Упругие и абсолютно неупругие соударения - лишь модели, в рамках которых решаются большинство задач. Они оказываются применимыми при взаимодействии некоторых материалов. Например, моделью упругих соударений хорошо описывается «Колыбель Ньютона», в которой металлические шарики, подвешенные на нитях, соударяются друг с другом таким образом, что при соударениях между шариками потери механической энергии оказываются незначительными. Моделью абсолютно неупругого соударения описывается куда большее количество явлений, такие как, например, падение камня на асфальт или же баллистический маятник. В действительности, все соударения являются частично неупругими. Например, если без начальной скорости отпустить резиновый шарик, то при каждом соударении с поверхностью пола его скорость будет уменьшаться. В качестве примера частично неупругого взаимодействия также хорошо подходит и явление гистерезиса, когда тела, обладающие хорошими упругими свойствами, имеют остаточную деформацию после воздействия на них большим внешним усилием. Характеристикой частично неупругого соударения является коэффициент восстановления $k$, причём $0 < k < 1$. При отсутствии трения между соприкасающимися поверхностями он определяется следующим образом: Пусть $E_0$ - суммарная кинетическая энергия сталкивающихся тел прямо перед их соударением, а $W$ - максимальная потеря их суммарной кинетической энергии, ушедшая на деформацию контактирующих поверхностей. Тогда сразу после соударения тел их суммарная кинетическая энергия равна $E=E_0-E_{\text{деф}}$, где $E_{\text{деф}}$ - остаточная энергия деформации поверхностей, равная $$E_{\text{деф}}=W(1-k) $$ Поясним полученный результат на примере шарика, прыгающего на частично упругой поверхности: Если шарик отпустить без начальной скорости с высоты $H$ над горизонтальной поверхностью с коэффициентом восстановления $k$, то после соударения с ней шарик подпрыгнет на высоту $h=kH$. Перейдём к основной задаче. На горизонтальную поверхность с коэффициентом восстановления $k$ поступательно со скоростью $v_0$ падает однородный стержень $AB$ массы $m$ и длины $2L$, составляющий угол $\varphi$ с вертикалью. Коэффициент трения стержня о поверхность равен $\mu$. Стержень касается поверхности концом $A$.  Направим ось $x$ горизонтально (вправо), а ось $y$ — вертикально (вниз). Обозначим во время удара за $v_x$ и $v_y$ проекции скорости центра стержня $O$ на оси координат, за $\omega$ — угловую скорость стержня (направление вращения по часовой стрелке), а за $v_{Ax}$ и $v_{Ay}$ - проекции скорости точки $A$ на оси $x$ и $y$ соответственно. Также за $F_x$ обозначим проекцию силы трения на ось $x$, а за $N$ — силу нормальной реакции поверхности ($N_y=-N$). Считайте, что в процессе удара угол $\varphi$ остаётся постоянным.
Часть A. Возможные виды удара (2.5 балла)
Выразите $\dot{v}_x$ через $F_x$ и $m$.
Выразите $\dot{\omega}$ через $F_x$, $N$, $L$, $\varphi$ и $m$.
Выразите $v_{Ax}$ через $\omega$, $v_x$, $\varphi$ и $L$.
Докажите, что $v_{Ax}\leq{0}$ при любых значениях $\mu$ и $\varphi$. Таким образом, возможны две ситуации: 1) Проскальзывание в процессе удара отсутствует; 2) При проскальзывании $F_x>0$. Далее вам предстоит выяснить, при каких соотношениях $\varphi$ и $\mu$ реализуется каждая из них. Необходимым условием реализации второй ситуации является $v_{Ax}<0$. Далее в рамках данной части задачи это условие выполняется.
Выразите $v_{A_x}$ через $v_x$, $\varphi$ и $\mu$.
При каком минимально возможном значении $\mu_0$ проскальзывание невозможно ни при каких значениях угла $\varphi$?
Часть B. Отсутствие проскальзывания (3.5 балла) В этой части задачи во всех пунктах считайте, что $\mu>\mu_0$.
Для $\mu<\mu_0$ найдите все значения угла $\varphi$, при которых проскальзывание возможно. Границы диапазона углов выразите через $\mu$. Мы получили условия, при которых возникает каждый из видов взаимодействия стержня с поверхностью. Перейдём к описанию процессов соударения. Поскольку в данной системе возможно проскальзывание, кинетическая энергия, помимо остаточной деформации поверхности, также может переходить и в тепловыделение под действием силы трения. После удара кинетическая энергия стержня $E$ равна $$E=E_0-E_{\text{деф}} +A_{\text{тр}} $$ где $A_{\text{тр}}$ — работа силы трения, а $E_0$ и $E_{\text{деф}}$ определяется так же, как и во введении. Также рамках данной задачи можно считать, что сила трения, возникающая в системе, не приводит к дополнительным деформациям поверхности.
Выразите $v_x$ через $\omega$, $L$ и $\varphi$.
Выразите $v_y$ через $v_0$, $\omega$, $L$ и $\varphi$.
Найдите максимальную энергию $W$, ушедшую на деформацию поверхности. Ответ выразите через $m$, $v_0$ и $\varphi$.
Найдите $\omega_{\text{к}}$ после удара. Ответ выразите через $v_0$, $L$, $\varphi$ и $k$.
Найдите скорость точки $A$ стержня $v_{A\text{к}}$ сразу после удара. Ответ выразите через $v_0$, $\varphi$ и $k$.
Часть C. Удар при наличии проскальзывания (4 балла) В этой части задачи считайте, что $\mu<\mu_0$, а угол $\varphi$ попадает в диапазон, найденный в пункте $A7$.
На каком расстоянии $L_{AC}$ от точки $A$ находится точка $C$ стержня, скорость которой сразу после удара минимальна? Ответ выразите через $L$, $\varphi$ и $k$. Ответ выразите через $L$, $\varphi$ и $k$. Ответ выразите через $L$, $\varphi$ и $k$.
Выразите $\omega$ и $v_y$ через $v_x$, $v_0$, $L$, $\mu$ и $\varphi$.
Найдите максимальную энергию $W$, ушедшую на деформацию поверхности. Ответ выразите через $m$, $v_0$, $\mu$ и $\varphi$.
Найдите $v_{x\text{к}}$ после удара. Ответ выразите через $v_0$, $\mu$, $\varphi$ и $k$.
Найдите работу силы трения $A_{\text{тр}}$ в процессе удара. Ответ выразите через $m$, $v_0$, $\mu$, $\varphi$ и $k$.
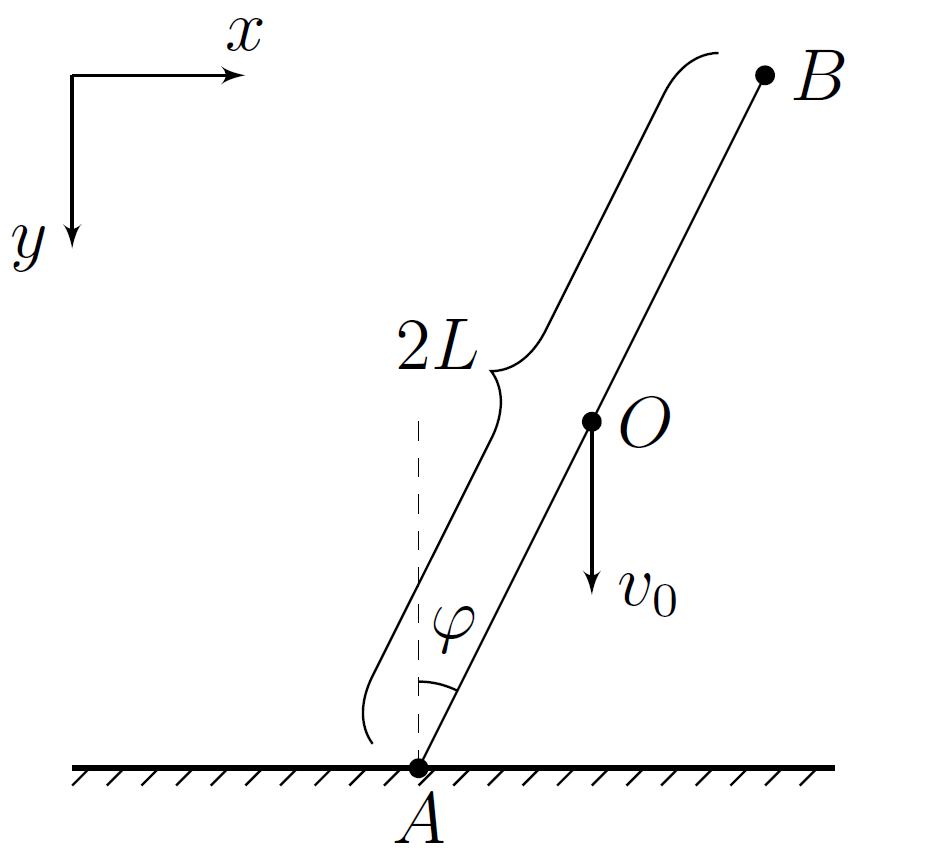
Выразите $\dot{v}_x$ через $F_x$ и $m$.
Решение: Из теоремы о движении центра масс $$F_x=m\dot{v}_x $$ откуда $$\dot{v}_x=\frac{F_x}{m} $$
Ответ: $$\dot{v}_x=\frac{F_x}{m} $$

Выразите $\dot{\omega}$ через $F_x$, $N$, $L$, $\varphi$ и $m$.
Решение: Из уравнения динамики вращательного движения относительно центра масс $$I_{O}\dot{\omega}=\frac{mL^2\dot{\omega}}{3}=NL\sin\varphi-F_xL\cos\varphi $$ откуда $$\dot{\omega}=\frac{3}{mL}\left(N\sin\varphi-F_x\cos\varphi\right) $$
Ответ: $$\dot{\omega}=\frac{3}{mL}\left(N\sin\varphi-F_x\cos\varphi\right) $$

Выразите $v_{Ax}$ через $\omega$, $v_x$, $\varphi$ и $L$.
Решение: Из теоремы о сложении скоростей $$\vec{v}_A=\vec{v}_O+\vec{v}_{\text{отн}} $$ откуда $$v_{A_x}=v_x-\omega L\cos\varphi $$
Ответ: $$v_{A_x}=v_x-\omega L\cos\varphi $$

Докажите, что $v_{Ax}\leq{0}$ при любых значениях $\mu$ и $\varphi$.
Решение: Если $v_{A_x}>0$, то $F_x=-\mu N$ Тогда $$\omega L=-\frac{3v_x}{\mu}\left(\sin\varphi+\mu\cos\varphi\right) $$ или же $$v_{A_x}=v_x\left(1+\frac{3\cos\varphi}{\mu}\left(\sin\varphi+\mu\cos\varphi\right)\right) $$ Но при этом $v_x<0$, поэтому $v_{A_x}<0$, что приводит к противоречию.

Выразите $v_{A_x}$ через $v_x$, $\varphi$ и $\mu$.
Решение: В данном случае $F_x=\mu N$. Тогда $$\omega L=\frac{3v_x}{\mu}\left(\sin\varphi-\mu\cos\varphi\right) $$ или же $$v_{A_x}=v_x\left(1-\frac{3\cos\varphi}{\mu}\left(\sin\varphi-\mu\cos\varphi\right)\right) $$
Ответ: $$v_{A_x}=v_x\left(1-\frac{3\cos\varphi}{\mu}\left(\sin\varphi-\mu\cos\varphi\right)\right) $$

При каком минимально возможном значении $\mu_0$ проскальзывание невозможно ни при каких значениях угла $\varphi$?
Решение: Учитывая, что $$\sin2\varphi=2\sin\varphi\cos\varphi $$ $$\cos^2\varphi=\frac{1+\cos2\varphi}{2} $$ после несложных преобразований $$v_{A_x}=-\frac{v_x}{2\mu}\left(3\sin2\varphi-3\mu\cos2\varphi-5\mu\right) $$ Вводя переменную $\varphi_0=\arctan\mu$ $$v_{A_x}=-\frac{v_x}{2\mu}\left(3\sqrt{1+\mu^2}\sin(2\varphi-\varphi_0)-5\mu\right) $$ Условие $v_{A_x}<0$ реализуется тогда когда выражение в скобках положительно. Поскольку $\sin(2\varphi-\varphi_0)\leq{1}$ $$\frac{5\mu}{3\sqrt{1+\mu^2}}\leq{1} $$ или же $$\mu_0=\frac{3}{4} $$ $$\textbf{второй способ} $$ При наличии проскальзывания $F_x=\mu N$. Тогда можем выразить $\mu$ через $\varphi$ как $$\mu=\frac{3\cos{\varphi}\sin{\varphi}}{1+3\cos^2{\varphi}} $$ Найдём производную $$\frac{d\mu}{d\varphi}=\frac{3}{1+3\cos^2{\varphi}}\left((\cos^2{\varphi}-\sin^2{\varphi})(1+3\cos^2{\varphi})+6\sin^2{\varphi}\cos^2{\varphi}\right) $$ откуда найдём точку экстремума $$\varphi=\arctan{(2)} $$ и соответствующее максимальное значение $$\mu_0=\frac{3}{4} $$
Ответ: $$\mu_0=\frac{3}{4} $$

Для $\mu<\mu_0$ найдите все значения угла $\varphi$, при которых проскальзывание возможно. Границы диапазона углов выразите через $\mu$.
Решение: Условие положительной величины в скобках следующее $$\arcsin\frac{5\mu}{3\sqrt{1+\mu^2}}\leq{2\varphi-\varphi_0}\leq{\pi-\arcsin\frac{5\mu}{3\sqrt{1+\mu^2}}} $$ откуда $$\frac{\arcsin\frac{5\mu}{3\sqrt{1+\mu^2}}+\arctan\mu}{2}\leq{\varphi}\leq{\frac{\pi-\arcsin\frac{5\mu}{3\sqrt{1+\mu^2}}+\arctan\mu}{2}} $$ $$\textbf{второй способ} $$ Решим уравнение $$\mu=\frac{3\cos{\varphi}\sin{\varphi}}{1+3\cos^2{\varphi}} $$ в результате преобразования которого получим два корня $$\varphi_1=\arctan{\frac{3-\sqrt{9-16\mu^2}}{2\mu}},\ \varphi_2=\arctan{\frac{3+\sqrt{9-16\mu^2}}{2\mu}} $$ откуда $$\arctan{\frac{3-\sqrt{9-16\mu^2}}{2\mu}} \leq \varphi \leq \arctan{\frac{3+\sqrt{9-16\mu^2}}{2\mu}} $$ что идентично ответу, полученному первым способом.
Ответ: $$\arctan{\frac{3-\sqrt{9-16\mu^2}}{2\mu}} \leq \varphi \leq \arctan{\frac{3+\sqrt{9-16\mu^2}}{2\mu}} $$

Выразите $v_x$ через $\omega$, $L$ и $\varphi$.
Решение: В данном случае скорость точки $A$ направлена вертикально, поэтому $$v_x=\omega L\cos\varphi $$
Ответ: $$v_x=\omega L\cos\varphi $$

Выразите $v_y$ через $v_0$, $\omega$, $L$ и $\varphi$.
Решение: Момент импульса стержня относительно точки $A$ при ударе сохраняется. Выражение для него $$\vec{L}_A=\vec{L}_O+m[\vec{AO}\times\vec{v}_O]=\frac{mL^2\vec{\omega}}{3}+m[\vec{AO}\times\vec{v}_O] $$ Таким образом $$mLv_0\sin\varphi=mLv_y\sin\varphi+mLv_x\cos\varphi+\frac{mL^2\omega}{3} $$ Учитывая связь $v_x$ и $\omega$, найденную в предыдущем пункте $$v_y=v_0-\frac{\omega L(1+3\cos^2\varphi)}{3\sin\varphi} $$
Ответ: $$v_y=v_0-\frac{\omega L(1+3\cos^2\varphi)}{3\sin\varphi} $$

Найдите максимальную энергию $W$, ушедшую на деформацию поверхности. Ответ выразите через $m$, $v_0$ и $\varphi$.
Решение: Для $v_{Ay}$ имеем $$v_{Ay}=v_y-\omega L\sin\varphi=v_0-\frac{4\omega L}{3\sin\varphi} $$ Для энергии деформации поверхности $E_N$ имеем $$E_N=\int Nv_{Ay}dt $$ Но из теоремы о движении центра масс и пункта $B2$ имеем $$N=-m\dot{v}_y=\frac{m\dot{\omega}L(1+3\cos^2\varphi)}{3\sin\varphi} $$ Тогда $$E_N(\omega)=\int\limits_0^{\omega}\frac{m(1+3\cos^2\varphi)}{3\sin\varphi}\left(v_0-\frac{4\omega L}{3\sin\varphi}\right)L\dot{\omega}dt=\frac{m(1+3\cos^2\varphi)}{3\sin\varphi}\left(v_0 \omega L-\frac{2\omega^2L^2}{3\sin\varphi}\right) $$ Максимальное значение $W$ достигается при $v_{A_y}=0$, т.е в этот момент $$\omega L=\frac{3v_0\sin\varphi}{4} $$ откуда $$W=\frac{mv^2_0(1+3\cos^2\varphi)}{8} $$ $$\textbf{второй способ} $$ Максимум энергии, ушедшей на деформацию достигается при $v_A=0$. Тогда из закона сохранения момента импульса $$mv_0L\sin\varphi=\frac{4mL^2\omega}{3} $$ откуда $$\omega=\frac{3v_0\sin\varphi}{4} $$ Из закона сохранения энергии $$\frac{mv^2_0}{2}=\frac{2mL^2\omega^2}{3}+W $$ Откуда $$W=\frac{mv^2_0}{2}-\frac{3mv^2_0\sin^2\varphi}{8}=\frac{mv^2_0(1+3\cos^2\varphi)}{8} $$
Ответ: $$W=\frac{mv^2_0(1+3\cos^2\varphi)}{8} $$

Найдите $\omega_{\text{к}}$ после удара. Ответ выразите через $v_0$, $L$, $\varphi$ и $k$.
Решение: В конце удара $$E_N=E_{\text{деф}}=W(1-k)=\frac{mv^2_0(1+3\cos^2\varphi)(1-k)}{8} $$ откуда $$\frac{m(1+3\cos^2\varphi)}{3\sin\varphi}\left(v_0 \omega L-\frac{2\omega^2L^2}{3\sin\varphi}\right)=\frac{mv^2_0(1+3\cos^2\varphi)(1-k)}{8} $$ или $$\omega^2L^2-\frac{3v_0\omega L\sin\varphi}{2}+\frac{9v^2_0\sin^2\varphi(1-k)}{16} $$ Решая квадратное уравнение $$\omega=\frac{3v_0\sin\varphi(1\pm{\sqrt{k}})}{4L} $$ Необходимо выбрать больший из корней. Таким образом $$\omega_{\text{к}}=\frac{3v_0\sin\varphi(1+\sqrt{k})}{4L} $$
Ответ: $$\omega_{\text{к}}=\frac{3v_0\sin\varphi(1+\sqrt{k})}{4L} $$

Найдите скорость точки $A$ стержня $v_{A\text{к}}$ сразу после удара. Ответ выразите через $v_0$, $\varphi$ и $k$.
Решение: $$v_{Ay}=v_0-\frac{4\omega_{\text{к}}L}{3\sin\varphi}=-v_0\sqrt{k} $$ или $$v_{A\text{к}}=v_0\sqrt{k} $$
Ответ: $$v_{A\text{к}}=v_0\sqrt{k} $$

На каком расстоянии $L_{AC}$ от точки $A$ находится точка $C$ стержня, скорость которой сразу после удара минимальна?  Ответ выразите через $L$, $\varphi$ и $k$.
Решение: Найдём точку, не имеющую компоненту скорости, направленную перпендикулярно стержню, её скорость будет минимальна $$L_{AC}=\frac{v_{A\text{к}}\sin\varphi}{\omega_{\text{к}}}=L\frac{4\sqrt{k}}{3(1+\sqrt{k})} $$
Ответ: $$L_{AC}=L\frac{4\sqrt{k}}{3(1+\sqrt{k})} $$

Выразите $\omega$ и $v_y$ через $v_x$, $v_0$, $L$, $\mu$ и $\varphi$.
Решение: $\omega$ была найдена ранее $$\omega=\frac{3v_x}{\mu L}\left(\sin\varphi-\mu\cos\varphi\right) $$ Из теоремы о движении центра масс $$m\dot{v}_y=-N $$ откуда $$v_y=v_0-\frac{v_x}{\mu} $$
Ответ: $$\omega=\frac{3v_x}{\mu L}\left(\sin\varphi-\mu\cos\varphi\right),\\v_y=v_0-\frac{v_x}{\mu} $$

Найдите максимальную энергию $W$, ушедшую на деформацию поверхности. Ответ выразите через $m$, $v_0$, $\mu$ и $\varphi$.
Решение: Для $v_{Ay}$ имеем $$v_{Ay}=v_y-\omega L\sin\varphi=v_0-\frac{v_x}{\mu}-\frac{3v_x\sin\varphi}{\mu}\left(\sin\varphi-\mu\cos\varphi\right) $$ и также $$N=\frac{m\dot{v}_x}{\mu} $$ откуда $$E_N=\int Nv_{Ay}dt=\int\limits_0^{v_x}\frac{m}{\mu^2}(\mu v_0-v_x(1+3\sin\varphi(\sin\varphi-\mu\cos\varphi))dv_x $$ или $$E_N=\frac{m}{\mu^2}\left(\mu v_0v_x-\frac{v^2_x(1+3\sin\varphi(\sin\varphi-\mu\cos\varphi)}{2}\right) $$ Максимальное значение $W$ достигается при $v_{A_y}=0$, т.е в этот момент $$v_x=\frac{\mu v_0}{1+3\sin\varphi(\sin\varphi-\mu\cos\varphi)} $$ откуда $$W=\frac{mv^2_0}{2(1+3\sin\varphi(\sin\varphi-\mu\cos\varphi))} $$
Ответ: $$W=\frac{mv^2_0}{2(1+3\sin\varphi(\sin\varphi-\mu\cos\varphi))} $$

Найдите $v_{x\text{к}}$ после удара. Ответ выразите через $v_0$, $\mu$, $\varphi$ и $k$.
Решение: В конце удара $$E_N=E_{\text{деф}}=W(1-k)=\frac{mv^2_0(1-k)}{2(1+3\sin\varphi(\sin\varphi-\mu\cos\varphi))} $$ откуда $$\frac{m}{\mu^2}\left(\mu v_0v_x-\frac{v^2_x(1+3\sin\varphi(\sin\varphi-\mu\cos\varphi)}{2}\right)=\frac{mv^2_0(1-k)}{2(1+3\sin\varphi(\sin\varphi-\mu\cos\varphi))} $$ или $$v^2_x-\frac{2\mu v_0v_x}{1+3\sin\varphi(\sin\varphi-\mu\cos\varphi)}+\frac{\mu^2v^2_0(1-k)}{(1+3\sin\varphi(\sin\varphi-\mu\cos\varphi))^2}=0 $$ Решая квадратное уравнение $$v_x=\frac{\mu v_0(1\pm{\sqrt{k}})}{(1+3\sin\varphi(\sin\varphi-\mu\cos\varphi))} $$ Необходимо выбрать больший из корней. Таким образом $$v_{x\text{к}}=\frac{\mu v_0(1+\sqrt{k})}{(1+3\sin\varphi(\sin\varphi-\mu\cos\varphi))} $$
Ответ: $$v_{x\text{к}}=\frac{\mu v_0(1+\sqrt{k})}{(1+3\sin\varphi(\sin\varphi-\mu\cos\varphi))} $$

Найдите работу силы трения $A_{\text{тр}}$ в процессе удара. Ответ выразите через $m$, $v_0$, $\mu$, $\varphi$ и $k$.
Решение: Для работы силы трения имеем $$A_{\text{тр}}=\int F_x v_{Ax}dt=\int\limits_0^{v_x} mv_x\left(1-\frac{3\cos\varphi}{\mu}\left(\sin\varphi-\mu\cos\varphi\right)\right)dv_x $$ или $$A_{\text{тр}}=\frac{mv^2_x}{2}\left(1-\frac{3\cos\varphi}{\mu}\left(\sin\varphi-\mu\cos\varphi\right)\right) $$ Подставляя найденное значение $v_x$ $$A_{\text{тр}}=\frac{\mu mv^2_0(1+\sqrt{k})^2(\mu-3\cos\varphi(\sin\varphi-\mu\cos\varphi))}{2(1+3\sin\varphi(\sin\varphi-\mu\cos\varphi))^2} $$
Ответ: $$A_{\text{тр}}=\frac{\mu mv^2_0(1+\sqrt{k})^2(\mu-3\cos\varphi(\sin\varphi-\mu\cos\varphi))}{2(1+3\sin\varphi(\sin\varphi-\mu\cos\varphi))^2} $$
Темы:
T, Механика, Сборы XY, X, Вращательное движение, 2022, ЗСМИ, Стержень